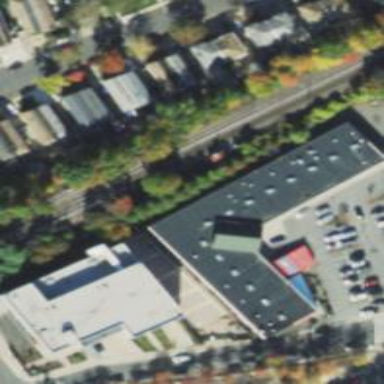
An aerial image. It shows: Convenience shop.